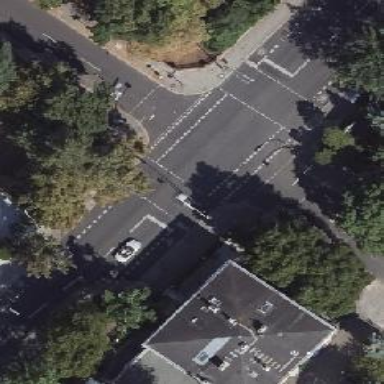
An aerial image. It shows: Road with traffic signals for signaling.